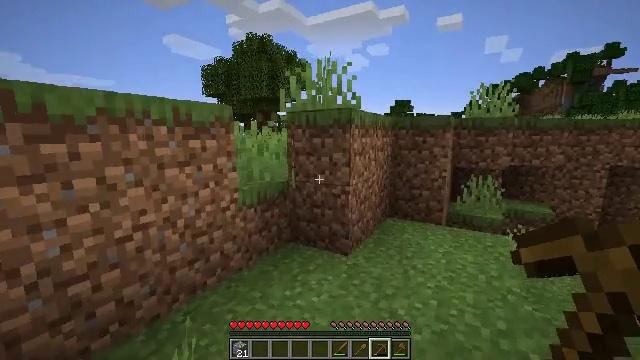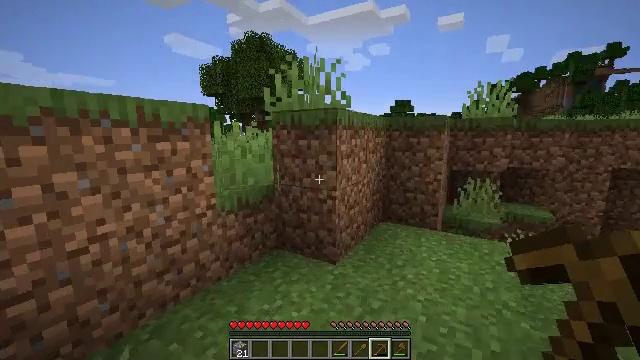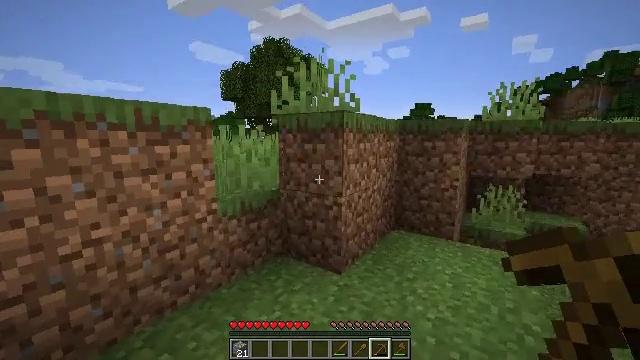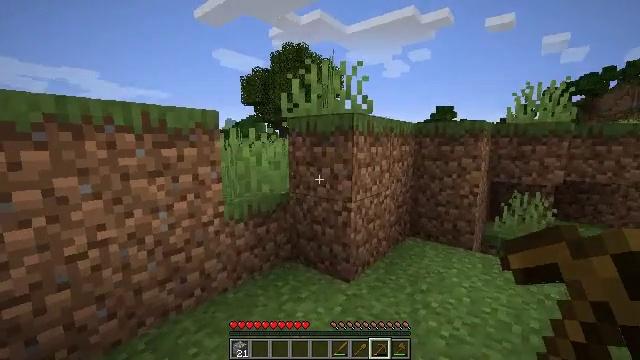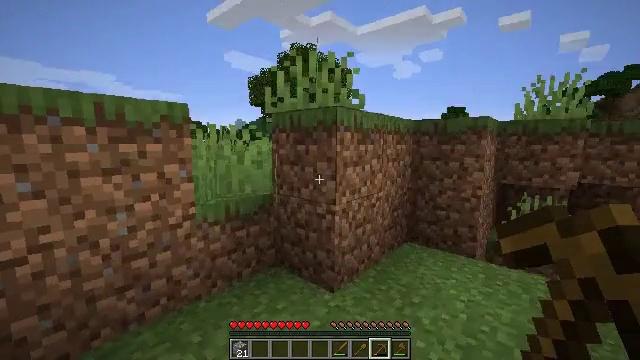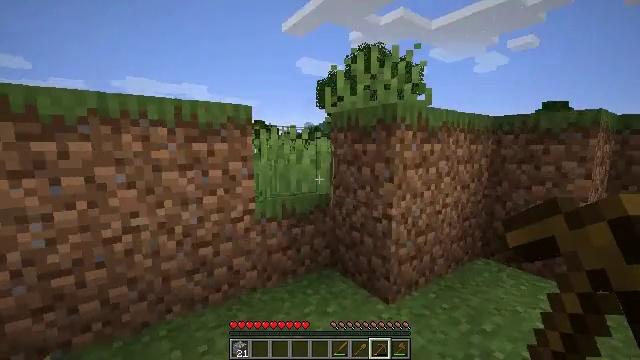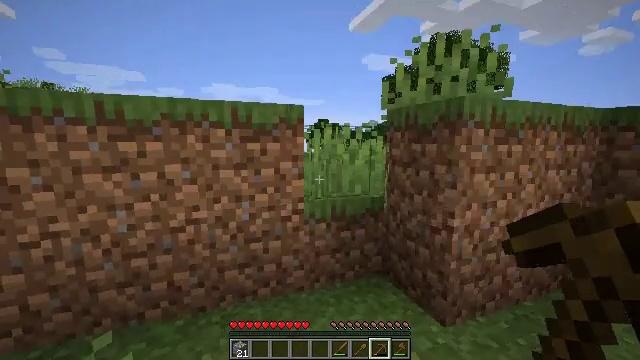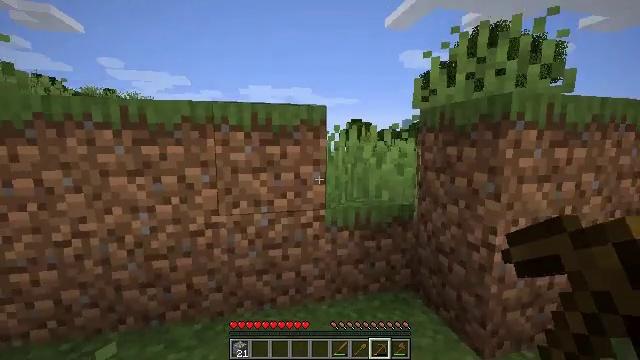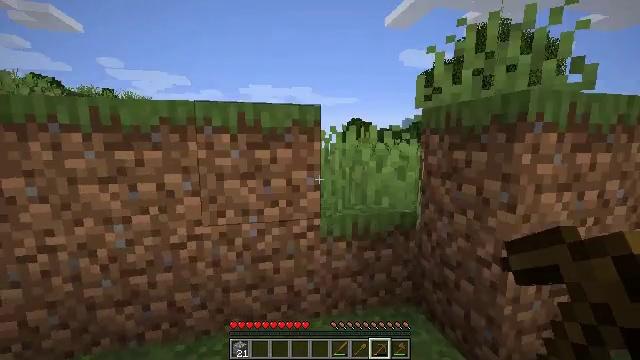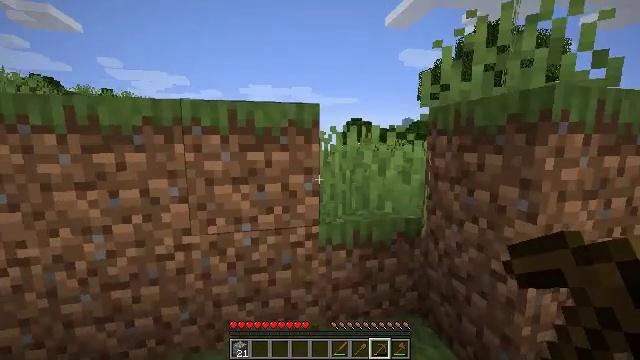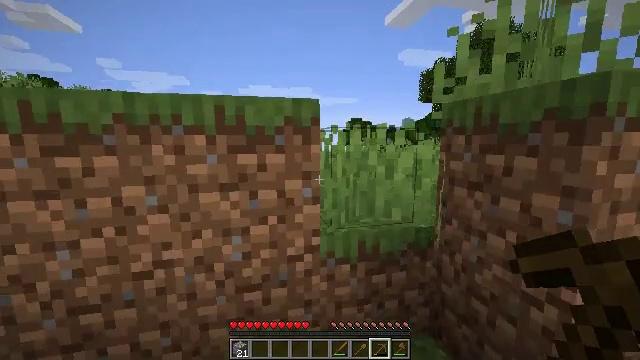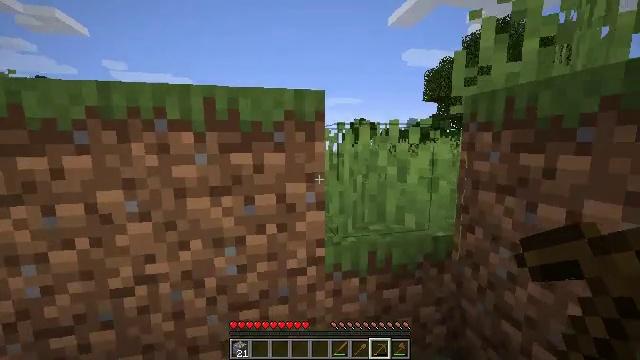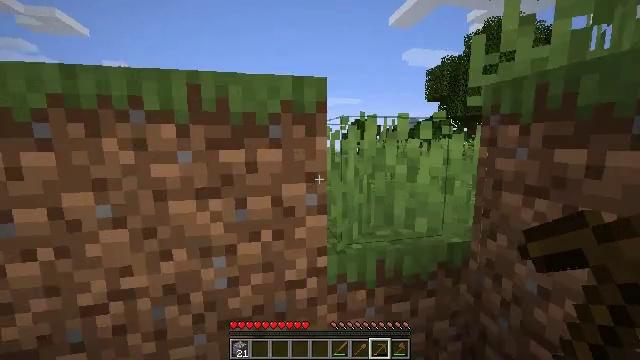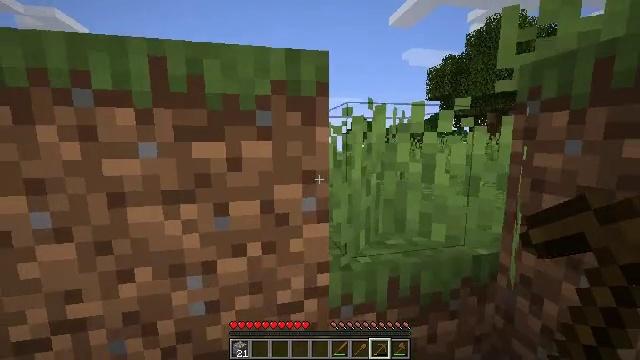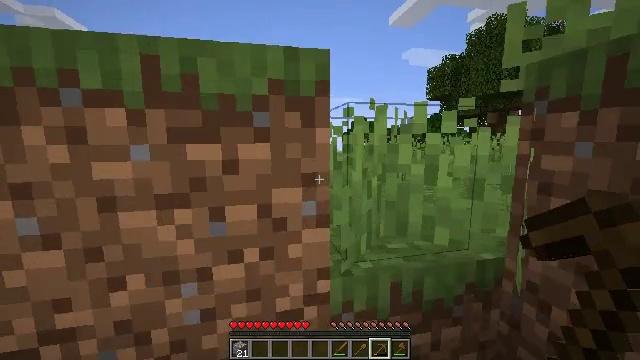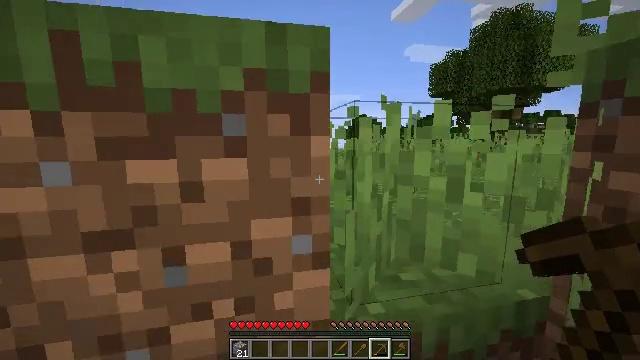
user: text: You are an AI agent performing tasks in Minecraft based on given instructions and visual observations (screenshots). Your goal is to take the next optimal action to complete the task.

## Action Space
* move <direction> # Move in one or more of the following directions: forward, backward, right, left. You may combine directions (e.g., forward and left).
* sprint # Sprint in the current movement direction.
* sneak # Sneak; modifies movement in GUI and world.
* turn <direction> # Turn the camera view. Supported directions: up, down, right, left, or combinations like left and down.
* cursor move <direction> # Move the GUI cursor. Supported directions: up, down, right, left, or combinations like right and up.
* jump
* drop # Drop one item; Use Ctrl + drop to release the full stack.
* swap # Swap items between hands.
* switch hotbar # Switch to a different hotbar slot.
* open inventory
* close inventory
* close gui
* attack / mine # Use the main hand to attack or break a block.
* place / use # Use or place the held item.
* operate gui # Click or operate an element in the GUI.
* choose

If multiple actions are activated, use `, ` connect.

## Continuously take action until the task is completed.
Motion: motion action
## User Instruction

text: Gather oak logs from trees.
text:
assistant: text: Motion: move forward and move right
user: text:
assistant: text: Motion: move forward and move right, turn left
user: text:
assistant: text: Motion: move forward and move right, turn left
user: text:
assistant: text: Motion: move forward and move right, turn left
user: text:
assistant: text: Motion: move forward and move right, turn left
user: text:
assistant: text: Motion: move forward, turn left
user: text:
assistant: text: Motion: move forward, turn left
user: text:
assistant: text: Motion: move forward
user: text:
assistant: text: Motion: move forward
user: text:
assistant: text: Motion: move forward
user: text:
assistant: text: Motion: move forward
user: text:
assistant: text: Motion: move forward
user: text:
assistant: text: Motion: move forward
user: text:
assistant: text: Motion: move forward
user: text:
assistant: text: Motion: move forward
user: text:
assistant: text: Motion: move forward and move right
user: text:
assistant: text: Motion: move forward and move right
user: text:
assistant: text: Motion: move forward and move right
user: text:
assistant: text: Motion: move forward and move right
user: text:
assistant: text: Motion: move forward, jump
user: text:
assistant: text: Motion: move forward, turn left, jump
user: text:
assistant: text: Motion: move forward, turn left and down, jump
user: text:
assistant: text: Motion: move forward, turn left, jump
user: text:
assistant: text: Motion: move forward, turn left, jump
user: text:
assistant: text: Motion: move forward, turn left
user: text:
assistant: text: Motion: move forward, turn left and down
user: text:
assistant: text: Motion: move forward, turn left
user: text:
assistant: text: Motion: move forward, turn left
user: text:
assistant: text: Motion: move forward and move right, turn left
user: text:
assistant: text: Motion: move forward and move right, turn left